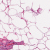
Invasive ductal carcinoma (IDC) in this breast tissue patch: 0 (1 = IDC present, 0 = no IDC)